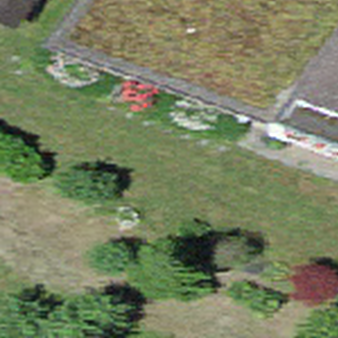
Label: other